The image is an STFT spectrogram (time versus frequency) of a rotating-machine vibration signal. Classify the rotor condition as one of: normal, misalignment, unbalance, looseness.
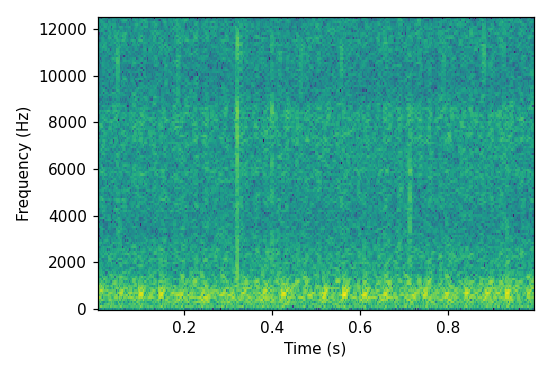
Answer: looseness